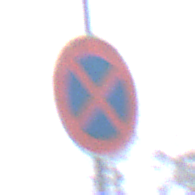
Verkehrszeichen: AbsolutesHalteverbot
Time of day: MorningAfternoon
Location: Outdoor (Suburban)
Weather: Overcast
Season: NotSpecified
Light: Natural